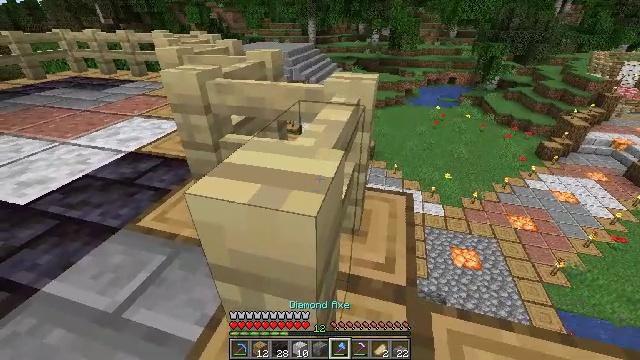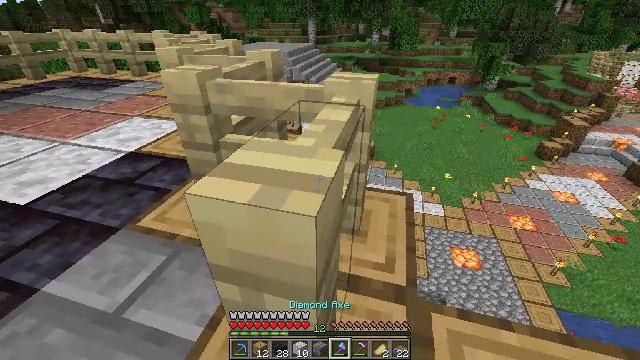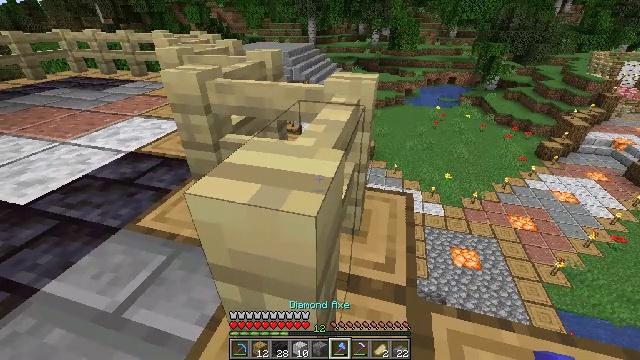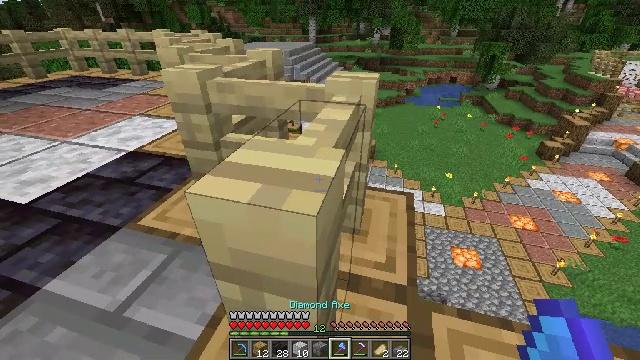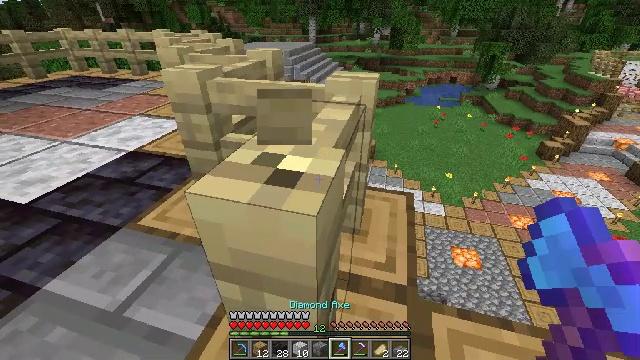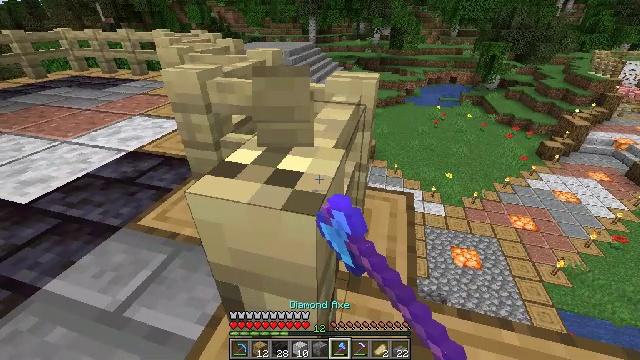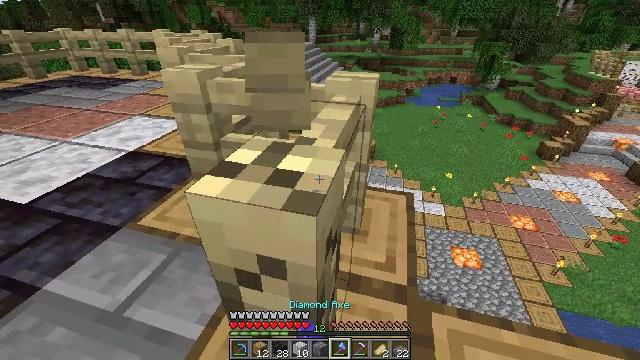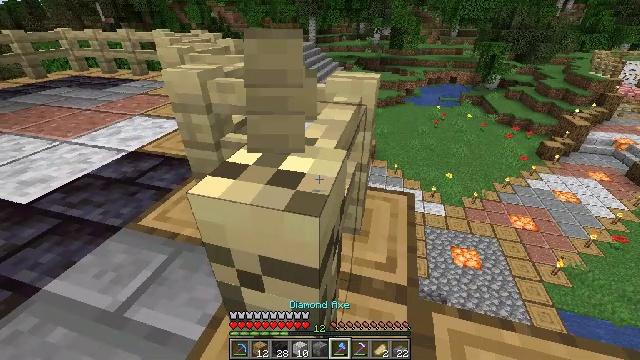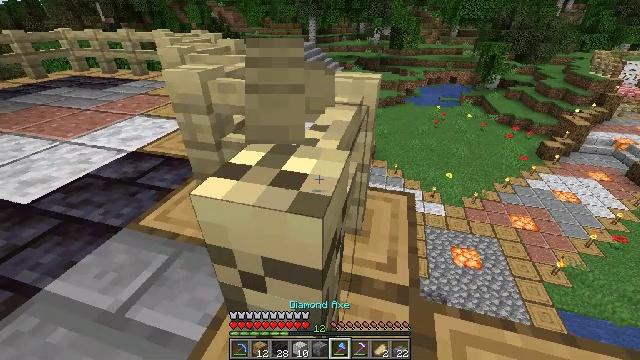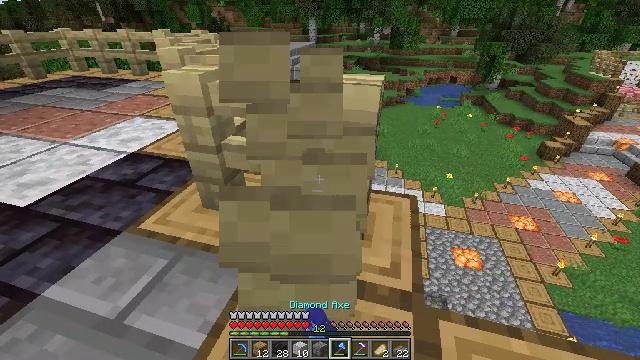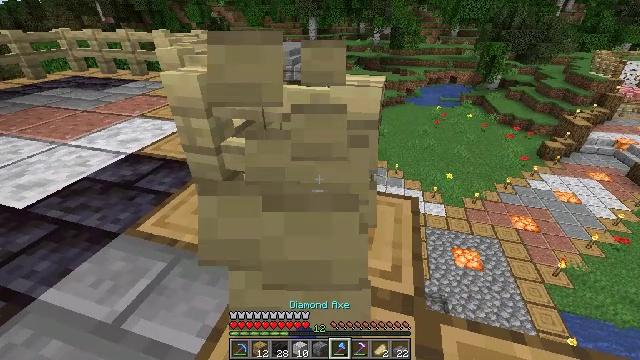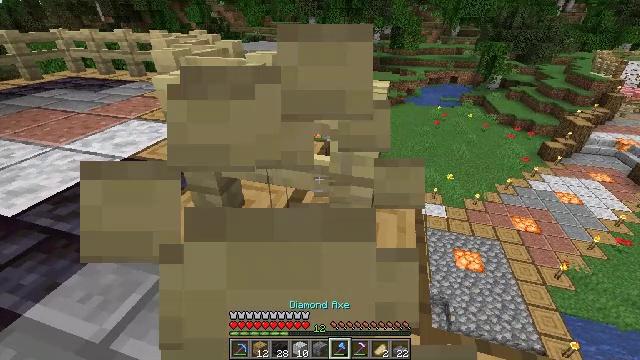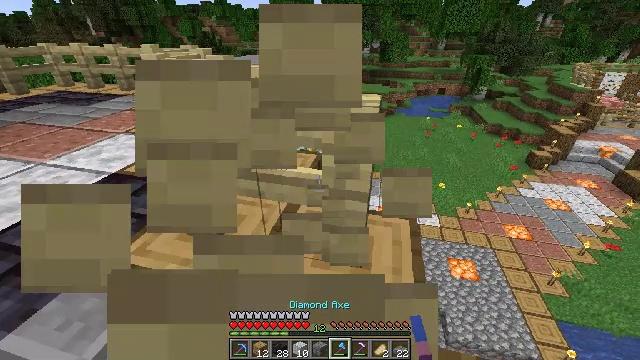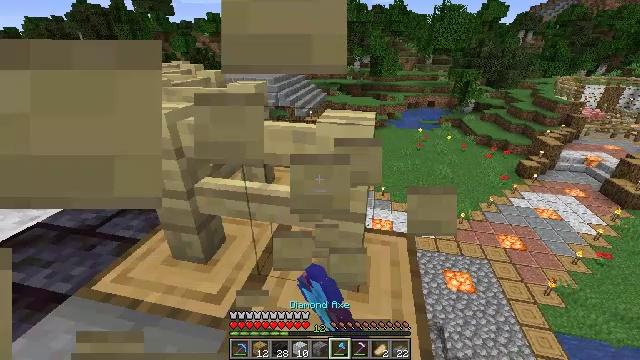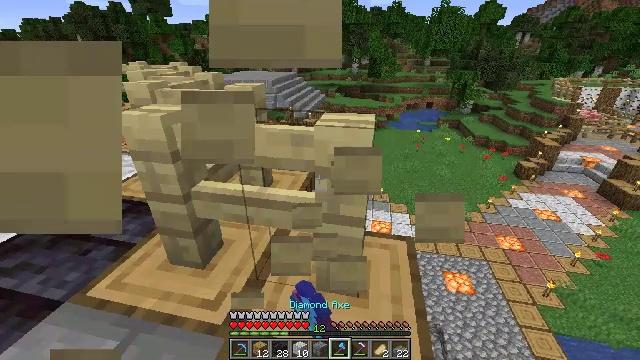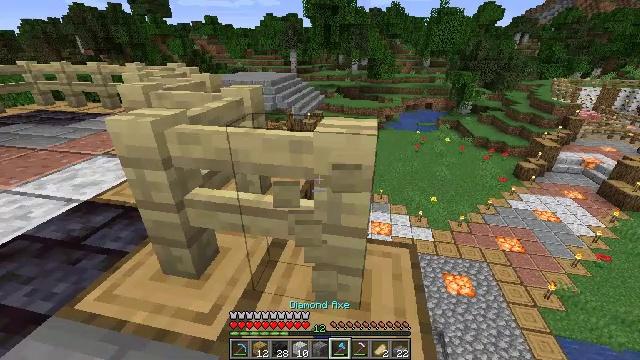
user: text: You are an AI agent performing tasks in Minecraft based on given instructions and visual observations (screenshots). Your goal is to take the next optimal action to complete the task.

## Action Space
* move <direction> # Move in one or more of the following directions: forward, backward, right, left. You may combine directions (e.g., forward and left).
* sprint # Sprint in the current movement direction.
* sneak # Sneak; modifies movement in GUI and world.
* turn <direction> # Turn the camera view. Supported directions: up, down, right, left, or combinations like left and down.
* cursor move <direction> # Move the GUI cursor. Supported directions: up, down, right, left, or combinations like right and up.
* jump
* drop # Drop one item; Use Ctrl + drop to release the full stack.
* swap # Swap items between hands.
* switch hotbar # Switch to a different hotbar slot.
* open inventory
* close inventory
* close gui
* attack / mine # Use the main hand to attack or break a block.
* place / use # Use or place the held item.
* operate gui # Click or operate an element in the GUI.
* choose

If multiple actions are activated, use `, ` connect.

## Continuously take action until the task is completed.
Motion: motion action
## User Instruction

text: Recycle the birch fence.
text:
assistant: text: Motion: sneak
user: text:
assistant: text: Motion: sneak
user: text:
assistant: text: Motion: sneak
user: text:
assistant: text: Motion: sneak, attack / mine
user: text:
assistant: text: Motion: sneak, attack / mine
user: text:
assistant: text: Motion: sneak, attack / mine
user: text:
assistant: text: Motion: move forward, sneak, attack / mine
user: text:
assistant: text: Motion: move forward, sneak, attack / mine
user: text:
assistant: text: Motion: move forward, sneak, attack / mine
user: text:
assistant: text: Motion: move forward, sneak, attack / mine
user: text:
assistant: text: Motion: move forward, sneak, attack / mine
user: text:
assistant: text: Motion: move forward, sneak, turn right and up, attack / mine
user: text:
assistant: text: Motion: move forward, sneak, turn right and up, attack / mine
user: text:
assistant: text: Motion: move forward, sneak, attack / mine
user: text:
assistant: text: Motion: move forward, sneak, attack / mine
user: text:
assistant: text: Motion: move forward, sneak, attack / mine
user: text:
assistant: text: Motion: move forward, sneak, attack / mine
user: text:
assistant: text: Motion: move forward, sneak, attack / mine
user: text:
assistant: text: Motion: move forward, sneak, attack / mine
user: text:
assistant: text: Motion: move forward, sneak, attack / mine
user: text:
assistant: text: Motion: move forward, sneak, turn left, attack / mine
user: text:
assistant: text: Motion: move forward, sneak, turn left, attack / mine
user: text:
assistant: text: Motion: move forward, sneak, turn left, attack / mine
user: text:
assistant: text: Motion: move forward, sneak, turn left, attack / mine
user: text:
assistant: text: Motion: move forward, sneak, turn left and down, attack / mine
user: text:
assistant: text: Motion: move forward, sneak, turn left and down, attack / mine
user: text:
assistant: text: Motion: move forward and move left, sneak, attack / mine
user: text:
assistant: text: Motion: move forward and move left, sneak, attack / mine
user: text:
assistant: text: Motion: move forward and move left, sneak, attack / mine
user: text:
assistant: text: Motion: move forward and move left, sneak, attack / mine